Question: I've been trying to use a few PEAR packages for a few hours now to no avail. PEAR itself is functioning, and I I set all of the configuration variables correctly, but when I try to run any of my packages from the command line, I get PHP errors telling me the required file wasn't found. For example, with 'phpdoc':
'''
$ phpdoc
PHP Warning: require(PhpDocumentor/phpDocumentor/phpdoc.inc): failed to open stream: No such file or directory in /Applications/MAMP/htdocs/pear/bin/phpdoc on line 40
Warning: require(PhpDocumentor/phpDocumentor/phpdoc.inc): failed to open stream: No such file or directory in /Applications/MAMP/htdocs/pear/bin/phpdoc on line 40
PHP Fatal error: require(): Failed opening required 'PhpDocumentor/phpDocumentor/phpdoc.inc' (include_path='.:/Applications/MAMP/bin/php5.2/lib/php') in /Applications/MAMP/htdocs/pear/bin/phpdoc on line 40
Fatal error: require(): Failed opening required 'PhpDocumentor/phpDocumentor/phpdoc.inc' (include_path='.:/Applications/MAMP/bin/php5.2/lib/php') in /Applications/MAMP/htdocs/pear/bin/phpdoc on line 40
'''
I tried manually editing the files, inserting the absolute path to the files, but when I correct one 'require' error a new one just comes up.
This is my pear.conf:
'''
#PEAR_Config 0.9
a:15:{s:10:"__channels";a:2:{s:12:"pecl.php.net";a:0:{}s:5:"__uri";a:0:{}}s:15:"preferred_state";s:6:"stable";s:8:"temp_dir";s:35:"/Applications/MAMP/htdocs/pear/temp";s:7:"bin_dir";s:34:"/Applications/MAMP/htdocs/pear/bin";s:7:"php_dir";s:35:"/Applications/MAMP/htdocs/pear/PEAR";s:7:"doc_dir";s:40:"/Applications/MAMP/htdocs/pear/PEAR/docs";s:8:"data_dir";s:40:"/Applications/MAMP/htdocs/pear/PEAR/data";s:8:"test_dir";s:41:"/Applications/MAMP/htdocs/pear/PEAR/tests";s:9:"cache_dir";s:41:"/Applications/MAMP/htdocs/pear/PEAR/cache";s:9:"cache_ttl";i:300;s:12:"download_dir";s:44:"/Applications/MAMP/htdocs/pear/temp/download";s:10:"http_proxy";s:0:"";s:7:"ext_dir";s:74:"/Applications/MAMP/bin/php5.2/lib/php/extensions/no-debug-non-zts-20050922";s:7:"php_bin";s:37:"/Applications/MAMP/bin/php5.2/bin/php";s:10:"sig_keydir";s:39:"/Applications/MAMP/conf/php5.2/pearkeys";}
'''

I'm using MAMP PRO v1.9.5 on Mac OS 10.7.5 with PHP v5.2.17. Also, I installed the packages with the PEAR web interface package manager. If any further information is required, please let me know and I'll post it.
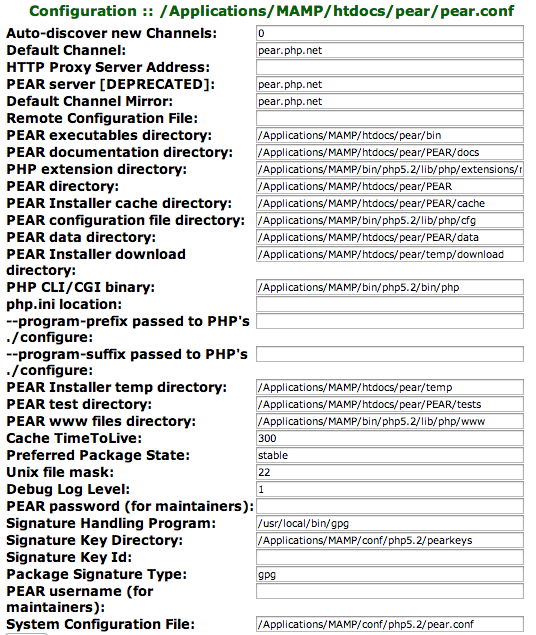
Answer: Make sure that the include path contains the folder where PEAR installs php class files. Check your 'include_path' ini setting. It should look like:
'''
include_path=".:PEAR_CLASSES_PATH"
'''
where 'PEAR_CLASSES_PATH' is the pear class path